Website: bh-photo
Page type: cart
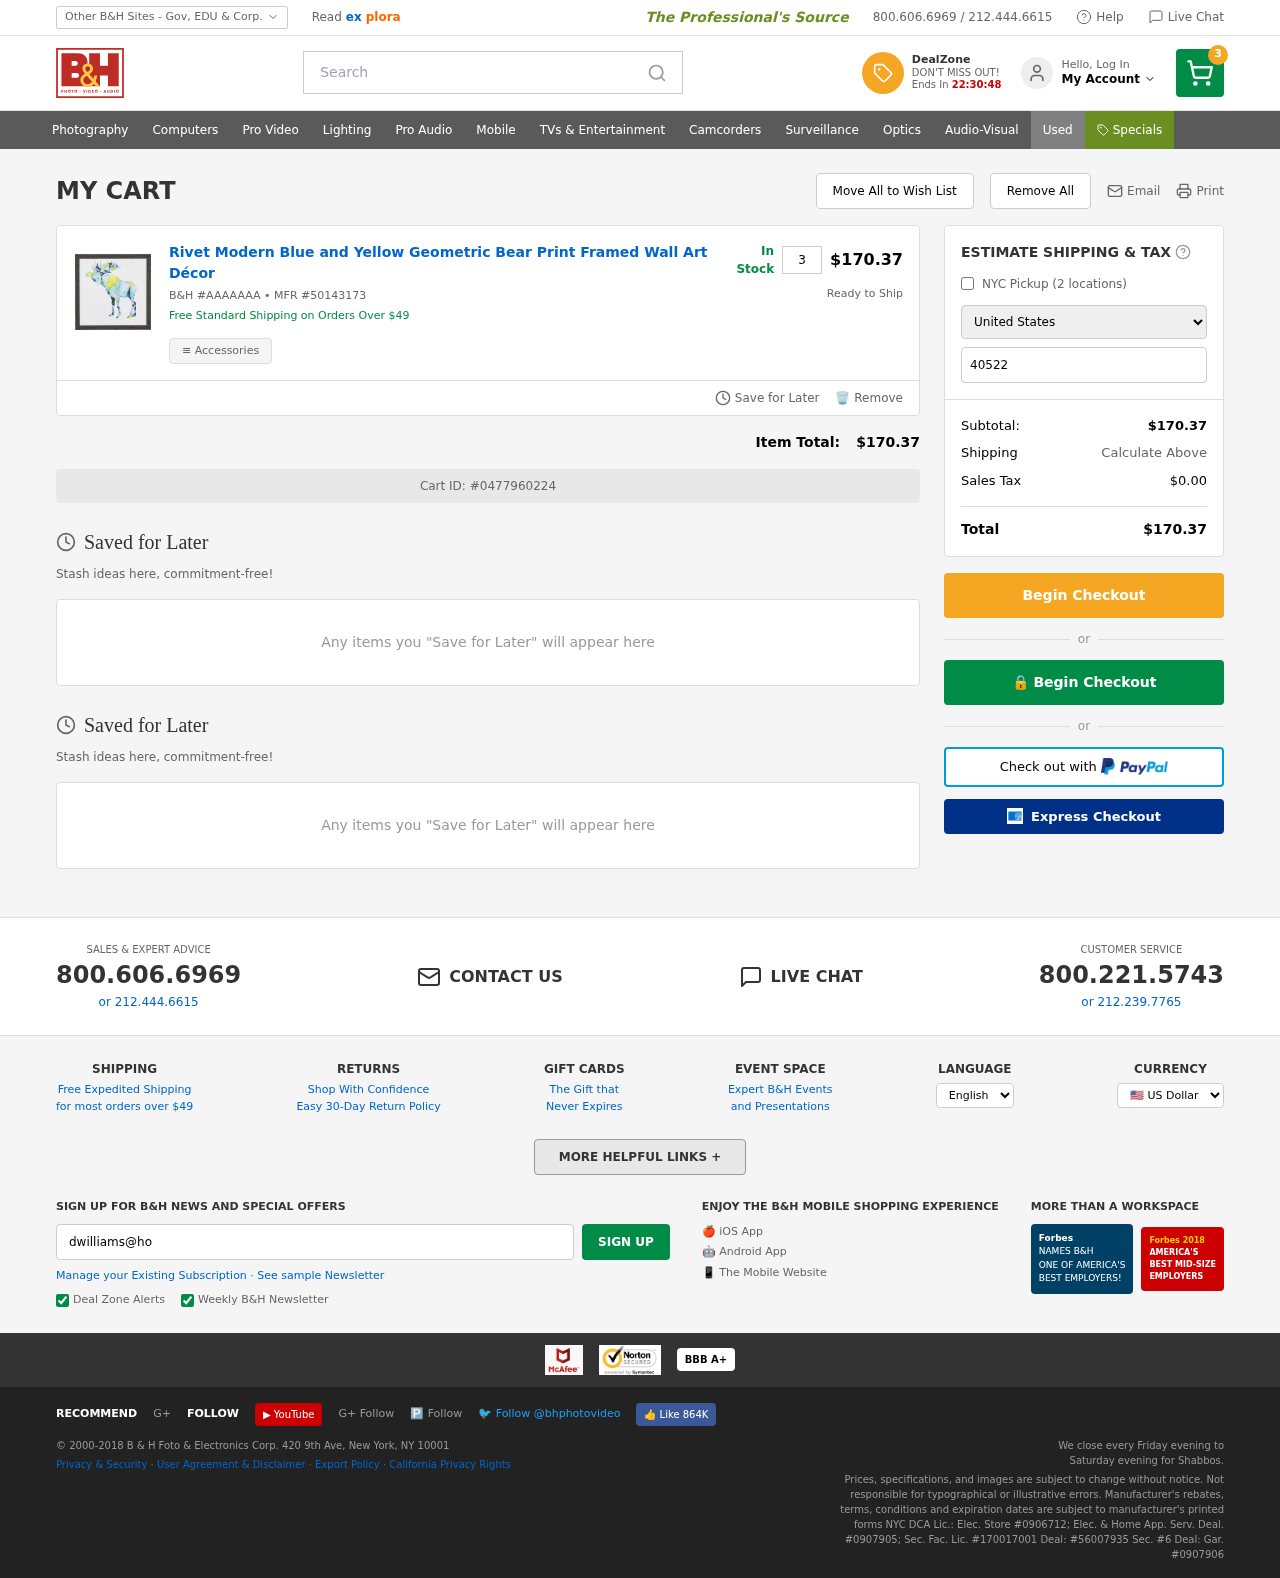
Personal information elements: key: PII_COUNTRY
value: United States
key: PII_EMAIL
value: dwilliams@hotmail.com
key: PII_POSTCODE
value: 40522
Product elements: key: PRODUCT1_NAME
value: Rivet Modern Blue and Yellow Geometric Bear Print Framed Wall Art Décor
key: PRODUCT1_QUANTITY
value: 3
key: PRODUCT1_SKU
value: AAAAAAA
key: PRODUCT1_MFR
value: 50143173
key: PRODUCT1_SUBTOTAL
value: $170.37
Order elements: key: ORDER_NUM_ITEMS
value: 3
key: ORDER_SUBTOTAL
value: $170.37
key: ORDER_ID
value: #0477960224
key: ORDER_TAX
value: $0.00
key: ORDER_TOTAL
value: $170.37
Search elements: key: HEADER_SEARCH
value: Search